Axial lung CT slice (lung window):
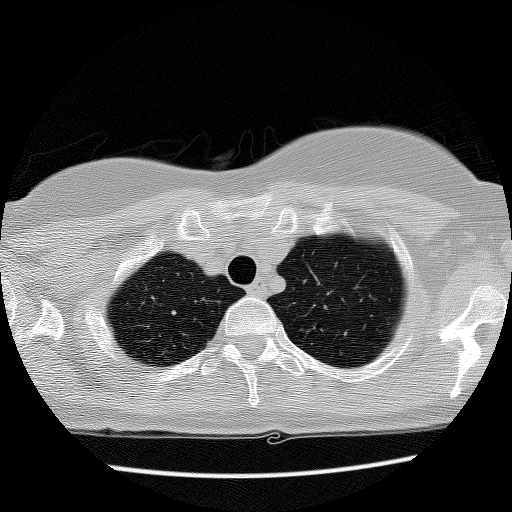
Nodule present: no